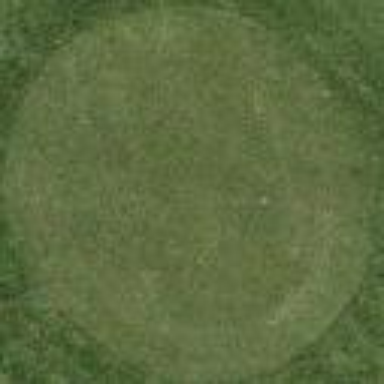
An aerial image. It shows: Golf tee.